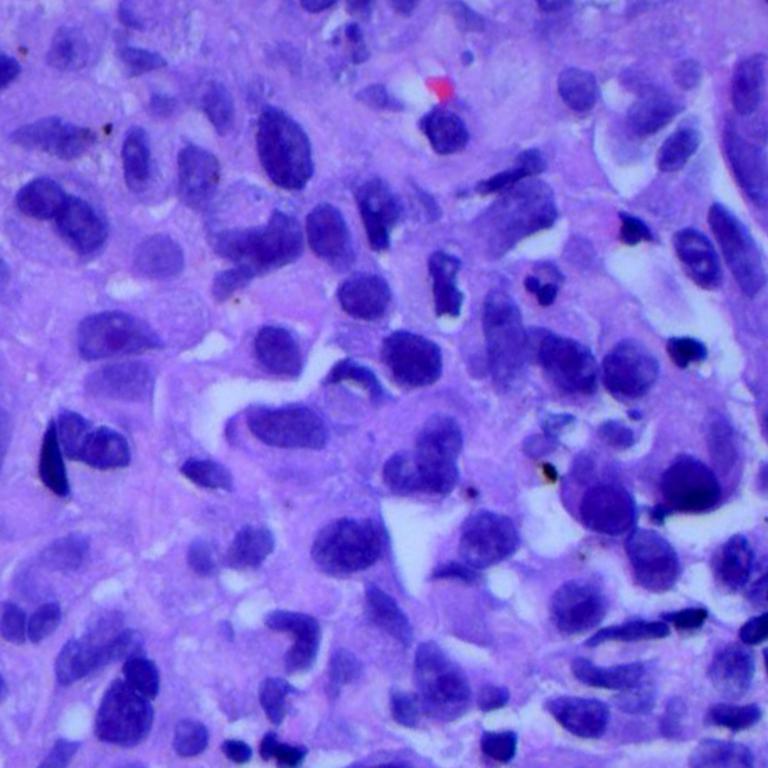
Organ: lung
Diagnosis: adenocarcinomas